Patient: sex F, age 43
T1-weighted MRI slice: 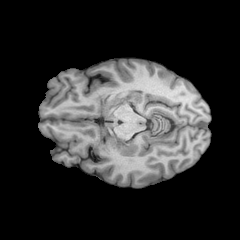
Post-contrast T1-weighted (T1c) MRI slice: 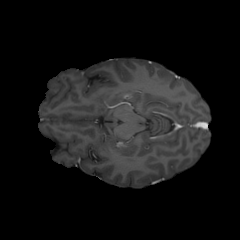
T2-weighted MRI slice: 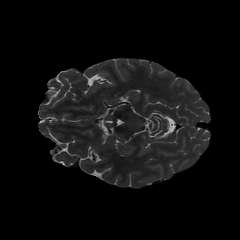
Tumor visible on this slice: no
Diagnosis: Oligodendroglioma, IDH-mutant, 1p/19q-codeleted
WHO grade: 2